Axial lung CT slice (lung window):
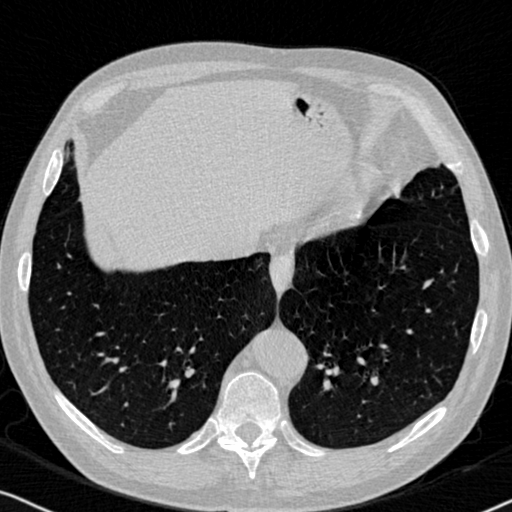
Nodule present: no